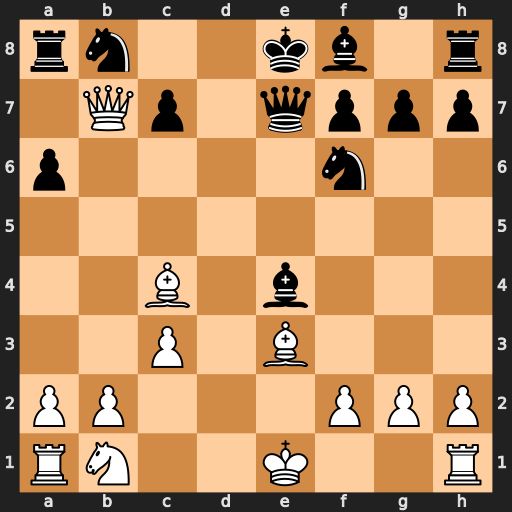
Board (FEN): rn2kb1r/1Qp1qppp/p4n2/8/2B1b3/2P1B3/PP3PPP/RN2K2R
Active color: w
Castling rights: KQkq
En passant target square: -
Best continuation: Qc8+ Qd8 Bxf7+ Kxf7 Qxd8 Nbd7 Qxc7